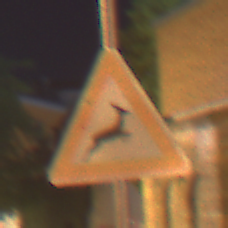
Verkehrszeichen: WildwechselLinks
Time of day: Night
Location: Outdoor (Urban)
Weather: Clear
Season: NotSpecified
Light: Artificial